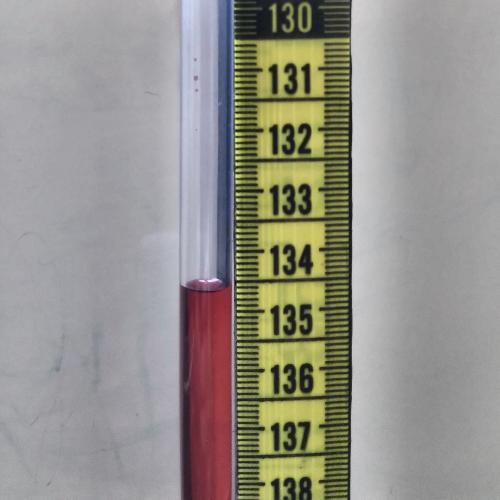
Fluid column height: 134.6 cm